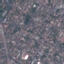
Land use / land cover: Residential